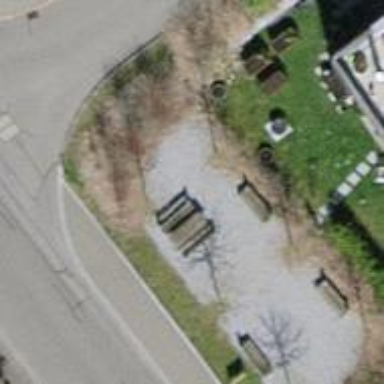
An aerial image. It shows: Picnic table located in leisure land area.